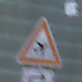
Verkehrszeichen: FlugbetriebLinks
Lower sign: RichtungsangabeDurchPfeile5
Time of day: MorningAfternoon
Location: Outdoor (Urban)
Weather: PartlyCloudy
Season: NotSpecified
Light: Natural